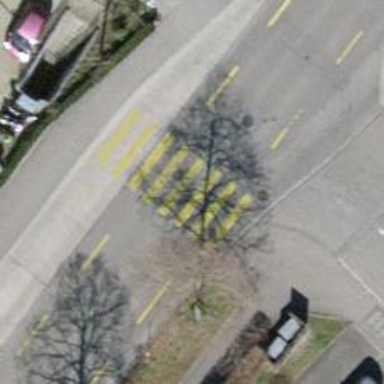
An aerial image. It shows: Marked zebra crossing on the road.